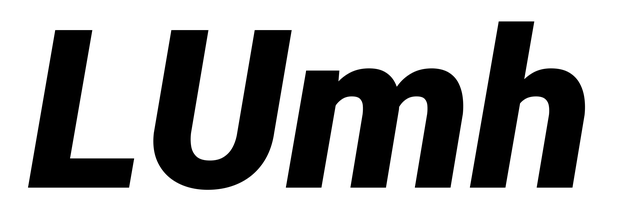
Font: Roboto-Italic_Black_Italic